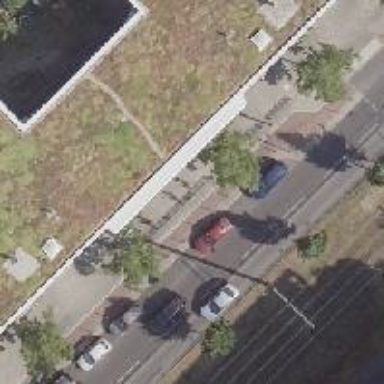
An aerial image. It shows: Bicycle parking located on the sidewalk.